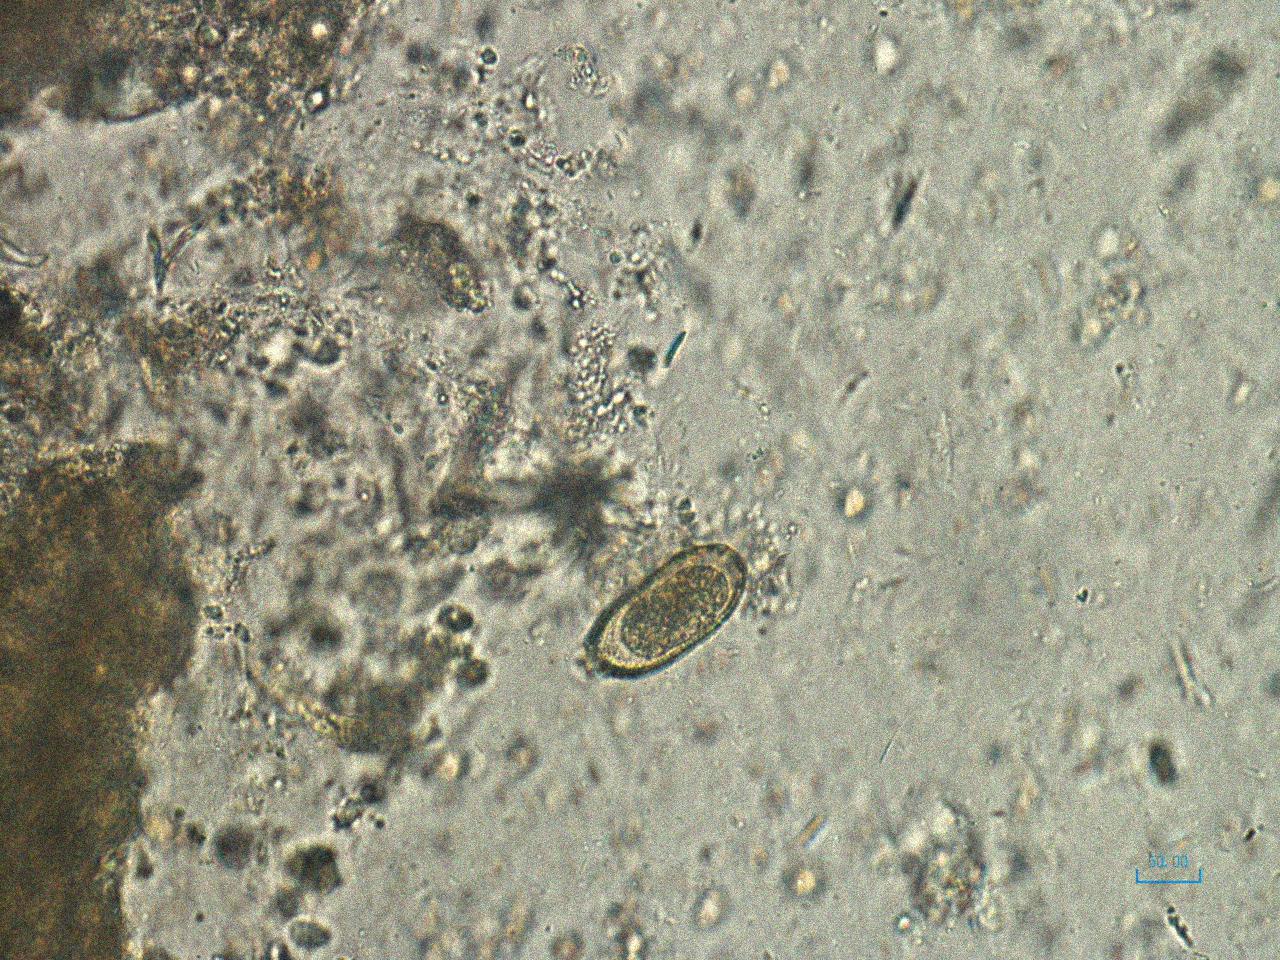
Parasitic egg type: Capillaria philippinensis